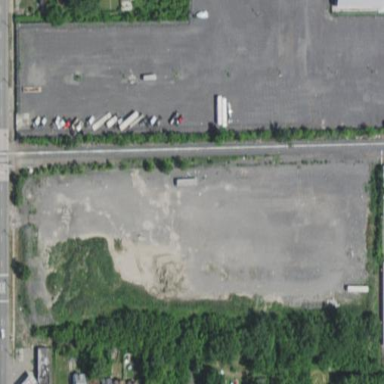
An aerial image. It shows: Scrap yard located in industrial area.